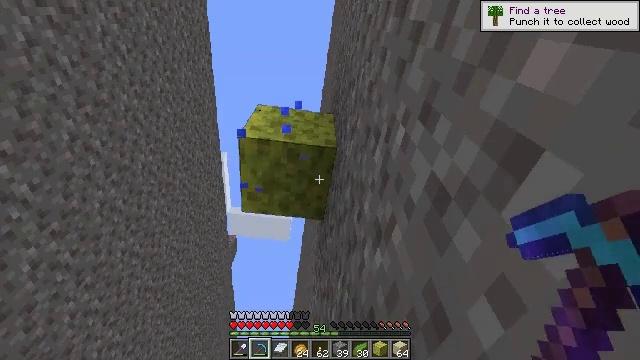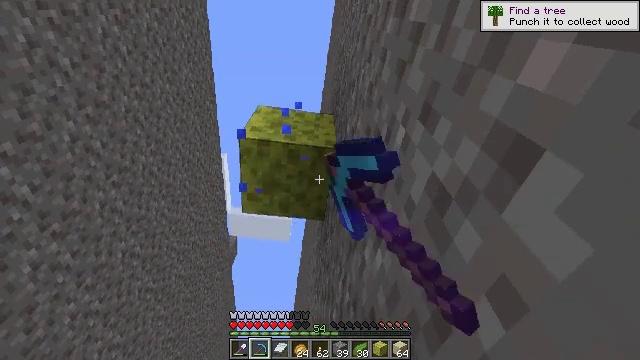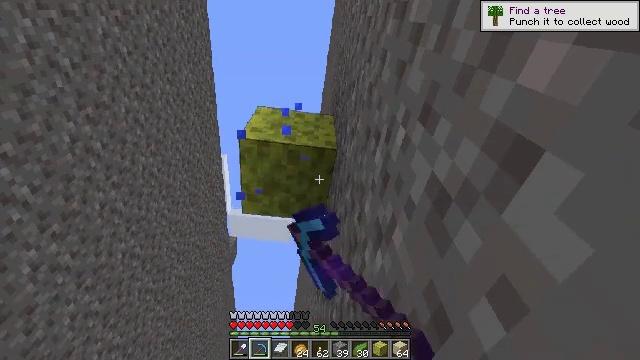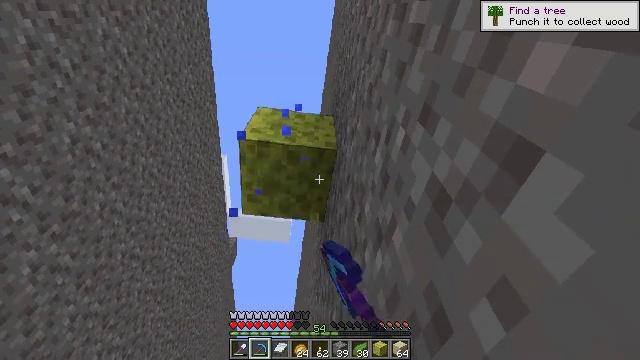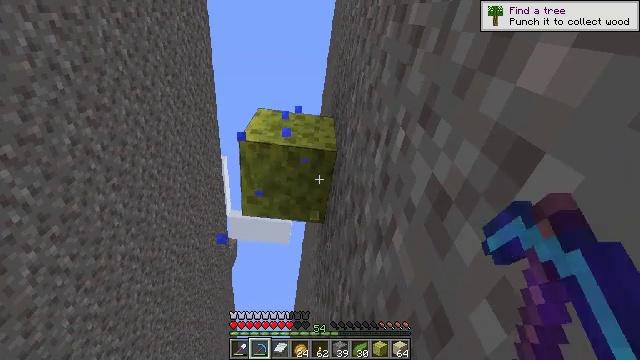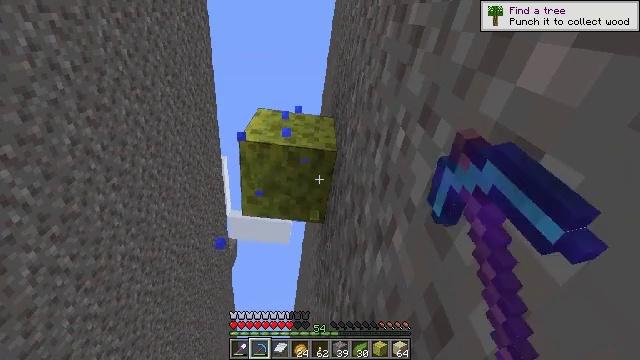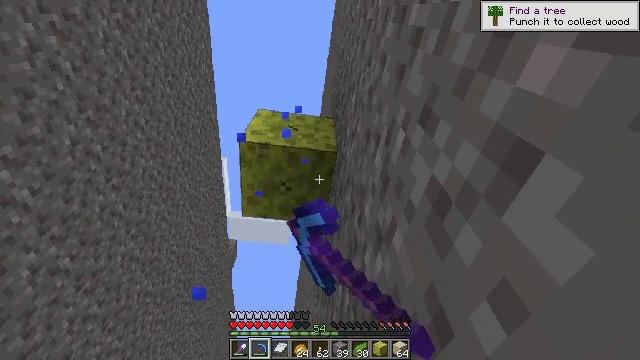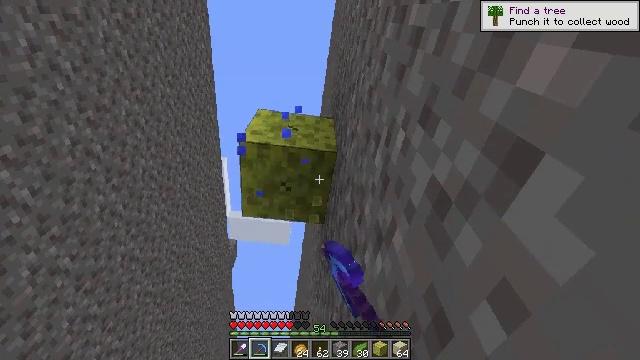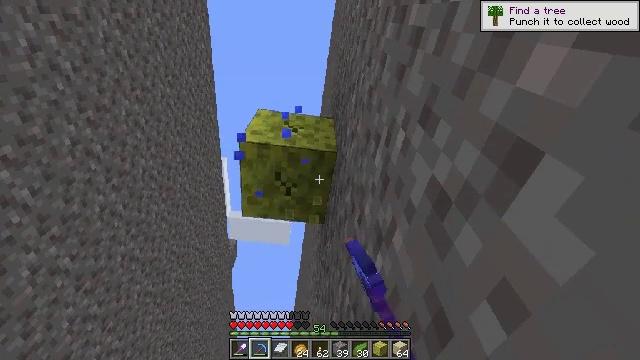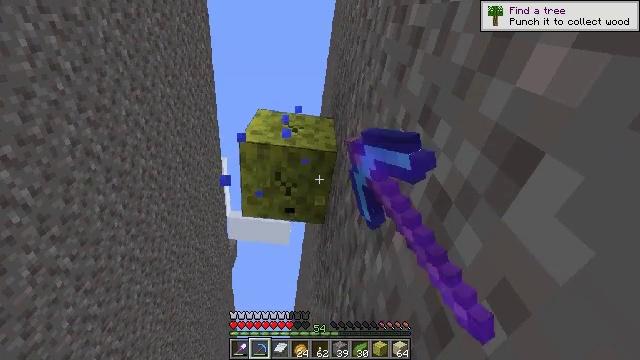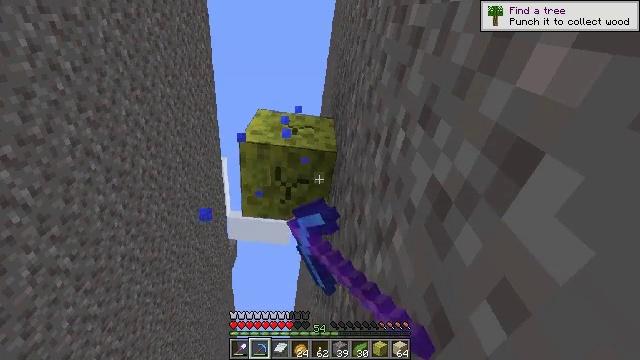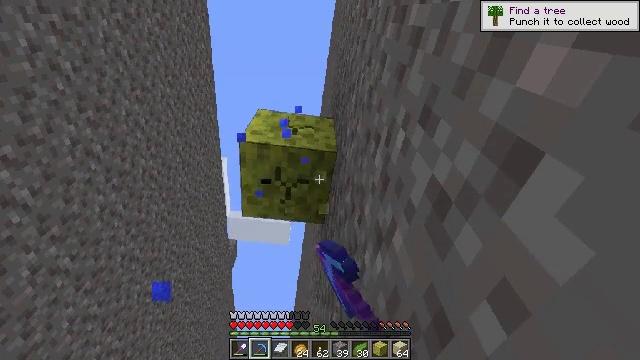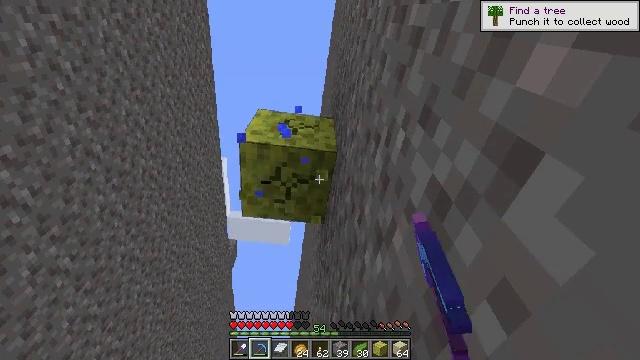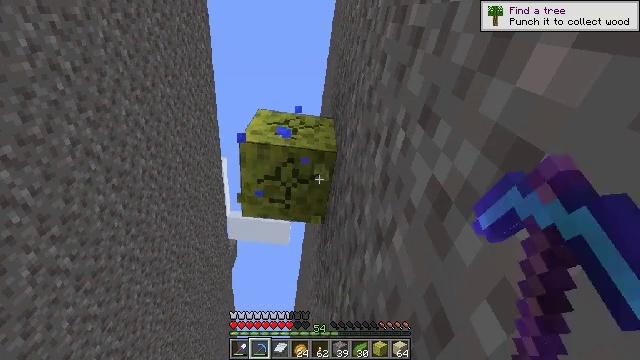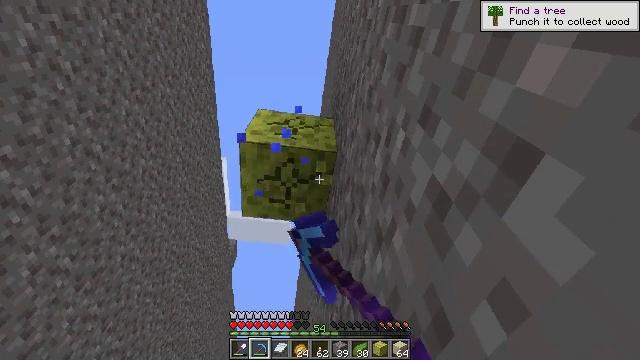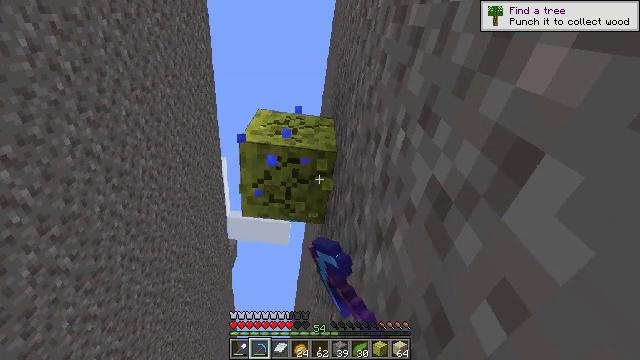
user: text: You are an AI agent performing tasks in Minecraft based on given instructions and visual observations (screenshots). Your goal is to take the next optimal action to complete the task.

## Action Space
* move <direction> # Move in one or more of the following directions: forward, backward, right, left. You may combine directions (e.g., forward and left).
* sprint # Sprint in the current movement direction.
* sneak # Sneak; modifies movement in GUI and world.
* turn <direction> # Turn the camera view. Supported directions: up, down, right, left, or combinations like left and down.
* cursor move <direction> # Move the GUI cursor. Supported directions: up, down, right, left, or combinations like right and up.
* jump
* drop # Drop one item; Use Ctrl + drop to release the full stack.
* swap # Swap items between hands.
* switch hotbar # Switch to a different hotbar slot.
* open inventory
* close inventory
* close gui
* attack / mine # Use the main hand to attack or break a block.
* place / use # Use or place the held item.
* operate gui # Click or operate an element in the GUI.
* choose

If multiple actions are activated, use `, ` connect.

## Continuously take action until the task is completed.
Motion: motion action
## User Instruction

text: Gather a wet sponge from the ocean.
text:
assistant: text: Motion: attack / mine
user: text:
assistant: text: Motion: attack / mine
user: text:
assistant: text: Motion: attack / mine
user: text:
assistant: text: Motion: attack / mine
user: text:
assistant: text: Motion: attack / mine
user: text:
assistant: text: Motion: attack / mine
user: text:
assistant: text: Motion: attack / mine
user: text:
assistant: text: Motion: attack / mine
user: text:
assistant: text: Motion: attack / mine
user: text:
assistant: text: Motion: attack / mine
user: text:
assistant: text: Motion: attack / mine
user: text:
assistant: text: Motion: attack / mine
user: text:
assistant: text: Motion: attack / mine
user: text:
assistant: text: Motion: attack / mine
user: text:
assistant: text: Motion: attack / mine
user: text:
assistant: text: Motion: attack / mine
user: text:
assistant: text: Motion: attack / mine
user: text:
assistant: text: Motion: attack / mine
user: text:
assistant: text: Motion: attack / mine
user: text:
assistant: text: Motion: attack / mine
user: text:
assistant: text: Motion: attack / mine
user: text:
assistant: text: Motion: attack / mine
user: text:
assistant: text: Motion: attack / mine
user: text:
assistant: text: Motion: attack / mine
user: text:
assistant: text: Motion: attack / mine
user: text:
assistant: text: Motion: attack / mine
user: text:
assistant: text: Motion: no_op